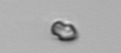
Label: Heterocapsa_rotundata